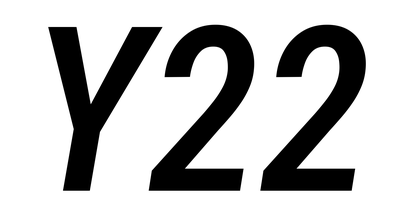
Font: Roboto-Italic_Condensed_Medium_Italic